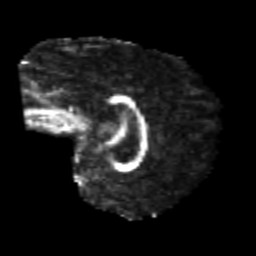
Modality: FA
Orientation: sagittal
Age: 26
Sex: male
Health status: healthy
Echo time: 0.074 s